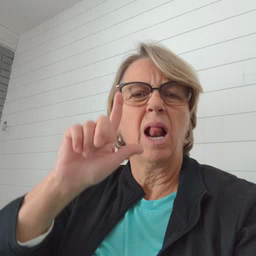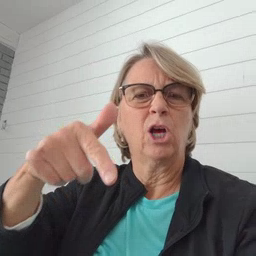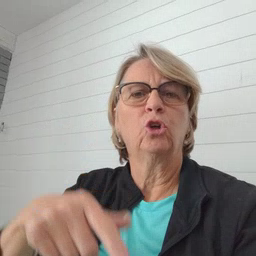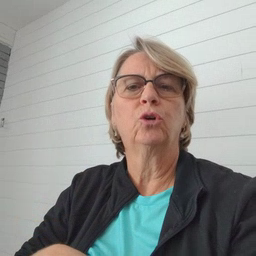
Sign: later